Question: I am trying to copy data from <URL> and edit it in a new format, but now and then I encounter below errors:
'IndexError: string index out of range'

Below is the format I want( list 20 hex number on each line)
'''
45 72 4c 67 01 00 e5 00 00 00 00 00 04 03 00 03 a3 05 00 00
45 72 4c 67 02 00 07 00 01 00 00 00 d1 00 01 01 f4 05 4a 00
45 72 4c 67 03 00 07 00 01 00 00 00 0d 00 01 01 f4 05 4a 00
52 64 45 72 02 00 b4 22 da 21 97 22 88 22 fe 21 13 22 ec 21
45 72 4c 67 04 00 07 00 01 00 00 00 0d 00 01 01 f5 05 4a 00
52 64 45 72 00 00 b6 22 d8 21 98 22 8a 22 fd 21 fe 21 f1 21
45 72 4c 67 05 00 07 00 01 00 00 00 d1 00 01 01 f6 05 00 00
45 72 4c 67 06 00 07 00 01 00 00 00 0d 00 01 01 f6 05 00 00
'''
below is my code:
'''
f = open('error.pat')
for line in f:
for i in range(0,4):
for j in range(0,4):
for k in range(0,5):
print format(ord(line[i*20+j*5+k]),'02x'),
print
'''
I could get normal result when range of i is small than 9. Below is the result when range is (0,4)
'''
45 72 4c 67 01 00 e5 00 00 00 00 00 04 03 00 03 a3 05 00 00
45 72 4c 67 02 00 07 00 01 00 00 00 d1 00 01 01 f4 05 4a 00
45 72 4c 67 03 00 07 00 01 00 00 00 0d 00 01 01 f4 05 4a 00
52 64 45 72 02 00 b4 22 da 21 97 22 88 22 fe 21 13 22 ec 21
'''
But when I put it as (0,10), it would show error as below:
'''
%run "C:/my_python_modules/original new trial.py"
45 72 4c 67 01 00 e5 00 00 00 00 00 04 03 00 03 a3 05 00 00
45 72 4c 67 02 00 07 00 01 00 00 00 d1 00 01 01 f4 05 4a 00
45 72 4c 67 03 00 07 00 01 00 00 00 0d 00 01 01 f4 05 4a 00
52 64 45 72 02 00 b4 22 da 21 97 22 88 22 fe 21 13 22 ec 21
45 72 4c 67 04 00 07 00 01 00 00 00 0d 00 01 01 f5 05 4a 00
52 64 45 72 00 00 b6 22 d8 21 98 22 8a 22 fd 21 fe 21 f1 21
45 72 4c 67 05 00 07 00 01 00 00 00 d1 00 01 01 f6 05 00 00
45 72 4c 67 06 00 07 00 01 00 00 00 0d 00 01 01 f6 05 00 00
52 64 45 72 01 00 48 22 4f 22 5e 22 72 22 fa 21
---------------------------------------------------------------------------
IndexError Traceback (most recent call last)
C:\Program Files\Enthought\Canopy\App\appdata\canopy-1.4.1.1975.win-x86_64\lib\site-packages\IPython\utils\py3compat.pyc in execfile(fname, glob, loc)
195 else:
196 filename = fname
--> 197 exec compile(scripttext, filename, 'exec') in glob, loc
198 else:
199 def execfile(fname, *where):
C:\my_python_modules\original new trial.py in <module>()
5 for j in range(0,4):
6 for k in range(0,5):
----> 7 print format(ord(line[i*20+j*5+k]),'02x'),
8 print
9
IndexError: string index out of range
'''
I checked the original file, there should still be much data below.
Pleaseh help instruct which part and wrong and how to solve this issue, thanks.
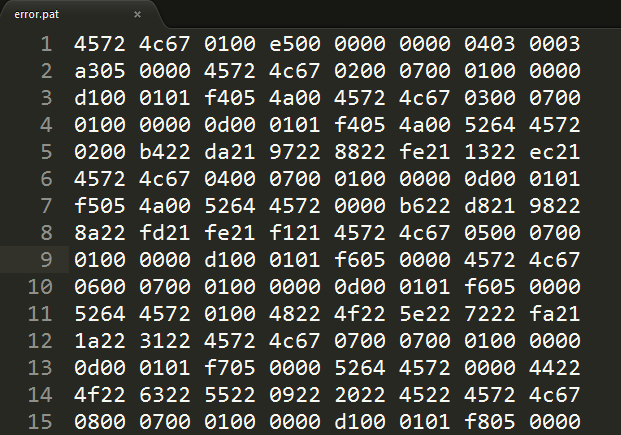
Answer: You can't read from a file with data. If you want to display bytes per line, read bytes per loop iteration and then convert and print them. Also you should open binary files in binary mode. Otherwise it is not guaranteed that you get the content of the file 1:1 and not even all of it.
'''
from functools import partial
def main():
bytes_per_line = 20
with open('error.pat', 'rb') as binary_file:
for block in iter(partial(binary_file.read, bytes_per_line), ''):
print ' '.join('{0:02x}'.format(ord(b)) for b in block)
if __name__ == '__main__':
main()
'''